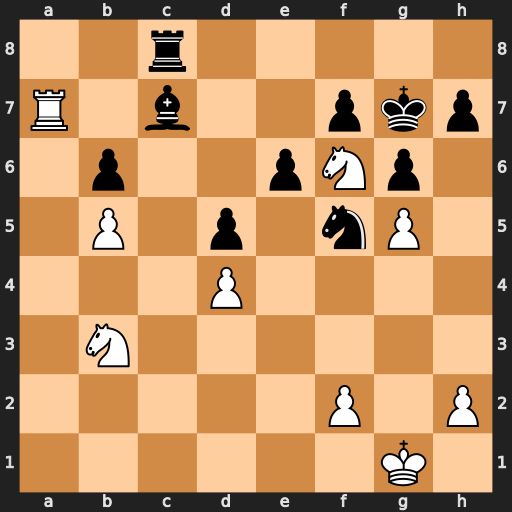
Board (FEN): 2r5/R1b2pkp/1p2pNp1/1P1p1nP1/3P4/1N6/5P1P/6K1
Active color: w
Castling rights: -
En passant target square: -
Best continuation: Rxc7 Rxc7 Ne8+ Kg8 Nxc7